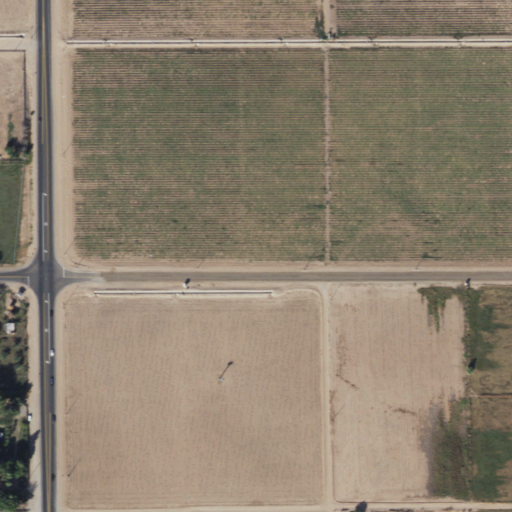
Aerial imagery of mountain in Arizona named Mohawk Peak containing cultivated crops, low intensity development, and open development